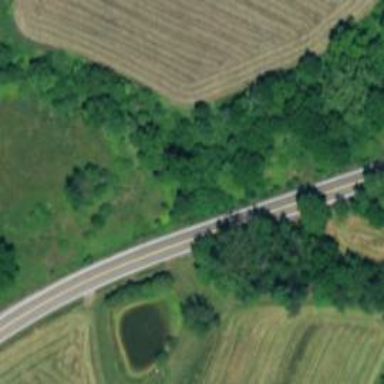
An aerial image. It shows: Culvert tunnel.